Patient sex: M
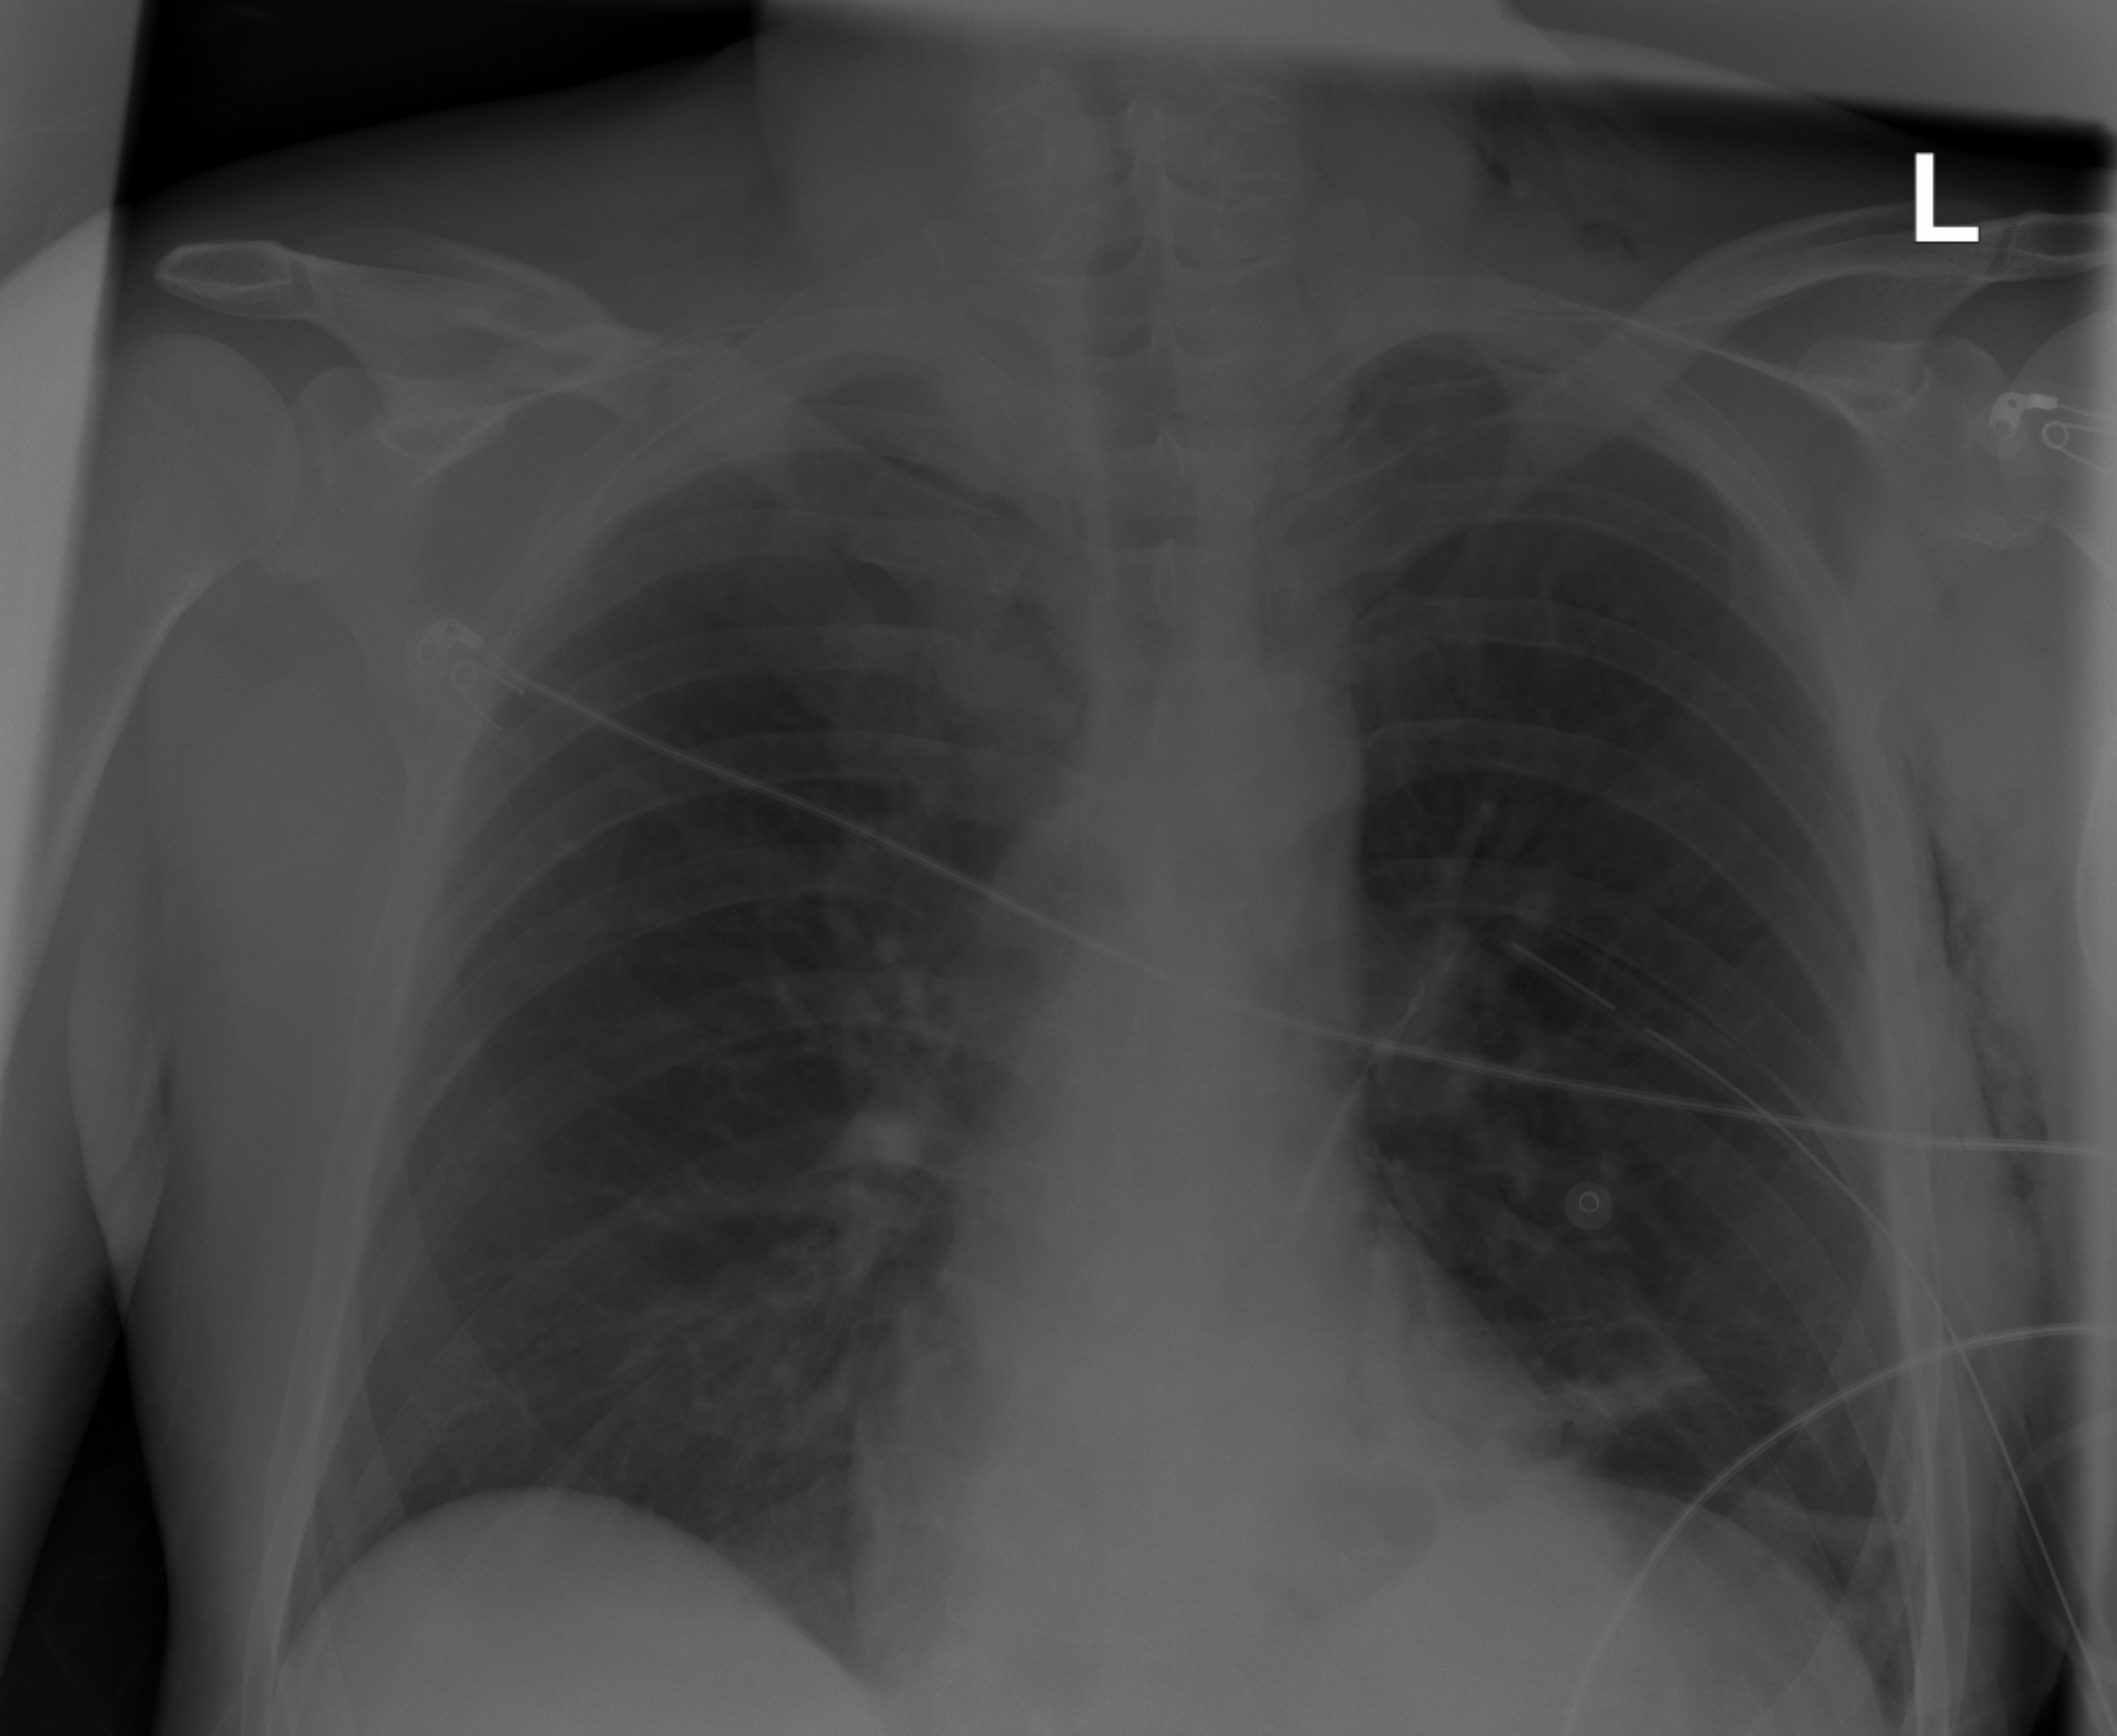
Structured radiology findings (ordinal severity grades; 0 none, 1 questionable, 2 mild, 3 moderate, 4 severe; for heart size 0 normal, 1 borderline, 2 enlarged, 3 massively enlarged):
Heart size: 0
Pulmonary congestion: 0
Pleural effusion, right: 0
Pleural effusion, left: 0
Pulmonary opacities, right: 0
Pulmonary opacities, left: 0
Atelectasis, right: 0
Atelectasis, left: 2